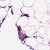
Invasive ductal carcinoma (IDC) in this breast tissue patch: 0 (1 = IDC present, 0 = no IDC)